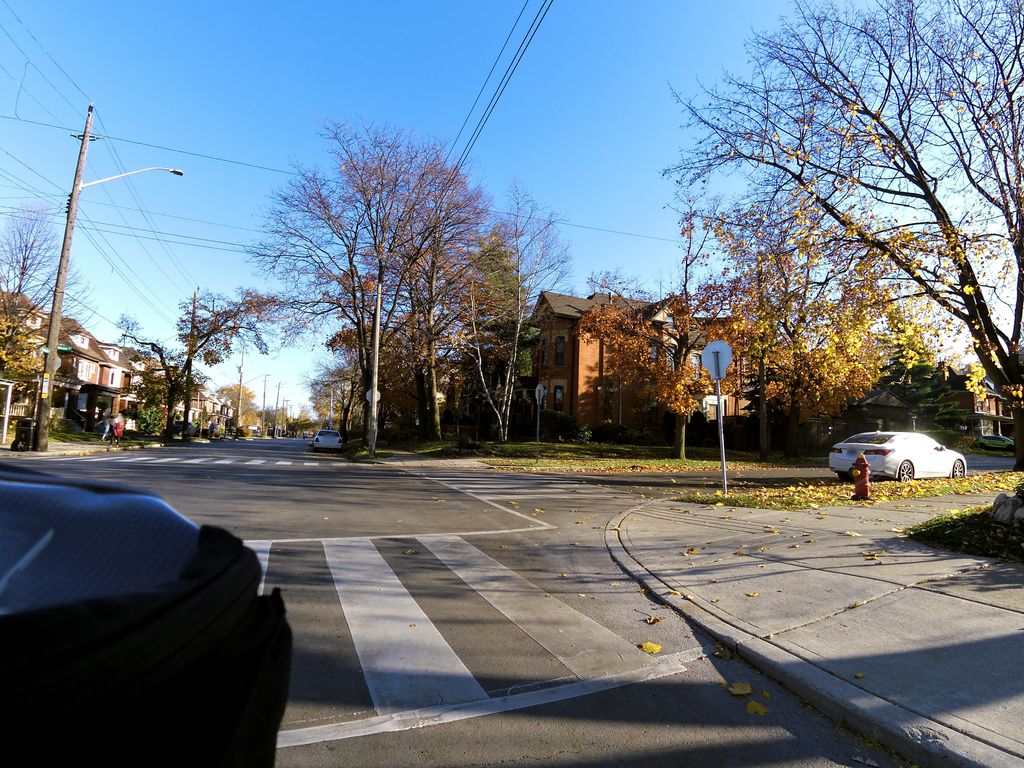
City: hamilton